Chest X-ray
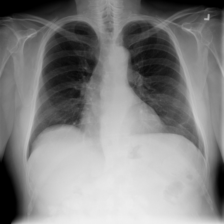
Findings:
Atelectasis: positive
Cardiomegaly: negative
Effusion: negative
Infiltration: negative
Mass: negative
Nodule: negative
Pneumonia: negative
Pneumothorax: negative
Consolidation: negative
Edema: negative
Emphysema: negative
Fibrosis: negative
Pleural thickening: negative
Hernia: negative